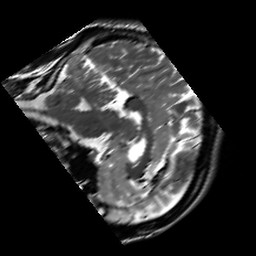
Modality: T2w
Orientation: sagittal
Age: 23
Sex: male
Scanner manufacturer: siemens
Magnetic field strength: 3 T
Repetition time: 7 s
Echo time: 0.09 s